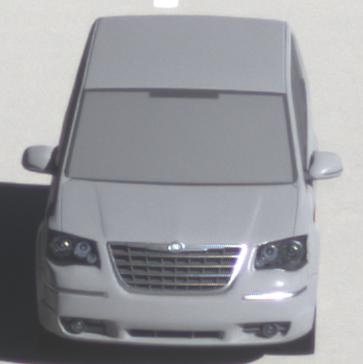
Make: Chrysler
Model: Grand Voyager 3.8
Detailed model: Grand Voyager
Model produced from: 2008/03
Model produced until: 2010/12
Doors: 5
Color: gray
Road condition: dry road
Daytime: morning or afternoon
Contrast: high contrast